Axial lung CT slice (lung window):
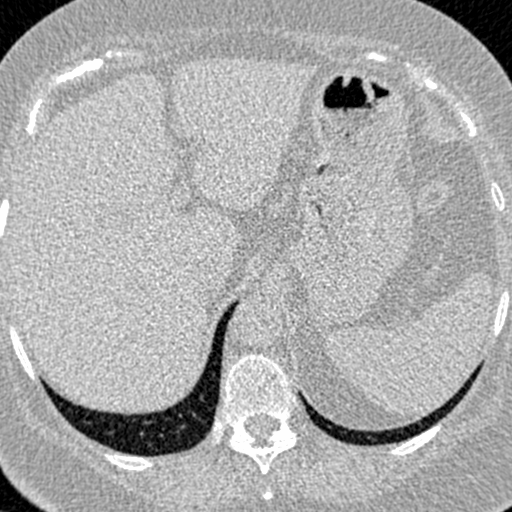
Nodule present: no